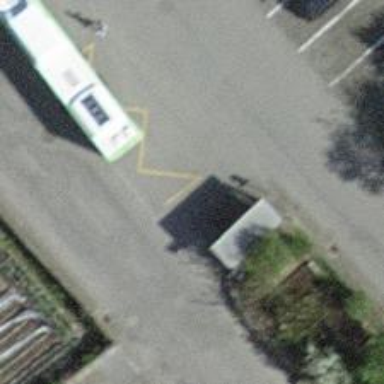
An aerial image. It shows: Platform for public transport.